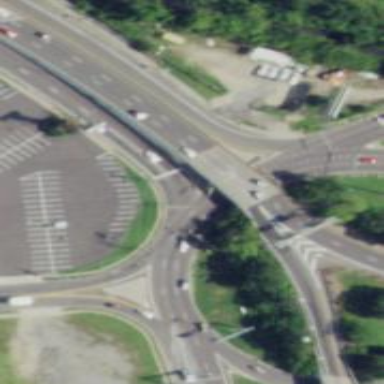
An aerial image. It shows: Trunk highway bridge.